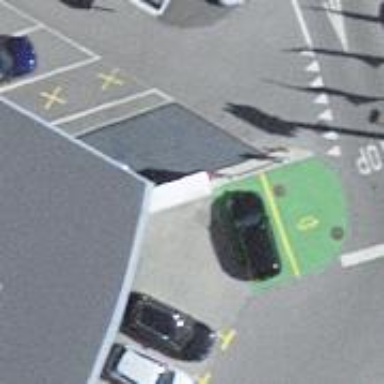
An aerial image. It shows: Charging station.